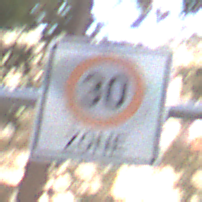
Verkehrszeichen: BeginnZone30
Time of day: MorningAfternoon
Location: Outdoor (Suburban)
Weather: PartlyCloudy
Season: NotSpecified
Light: Natural